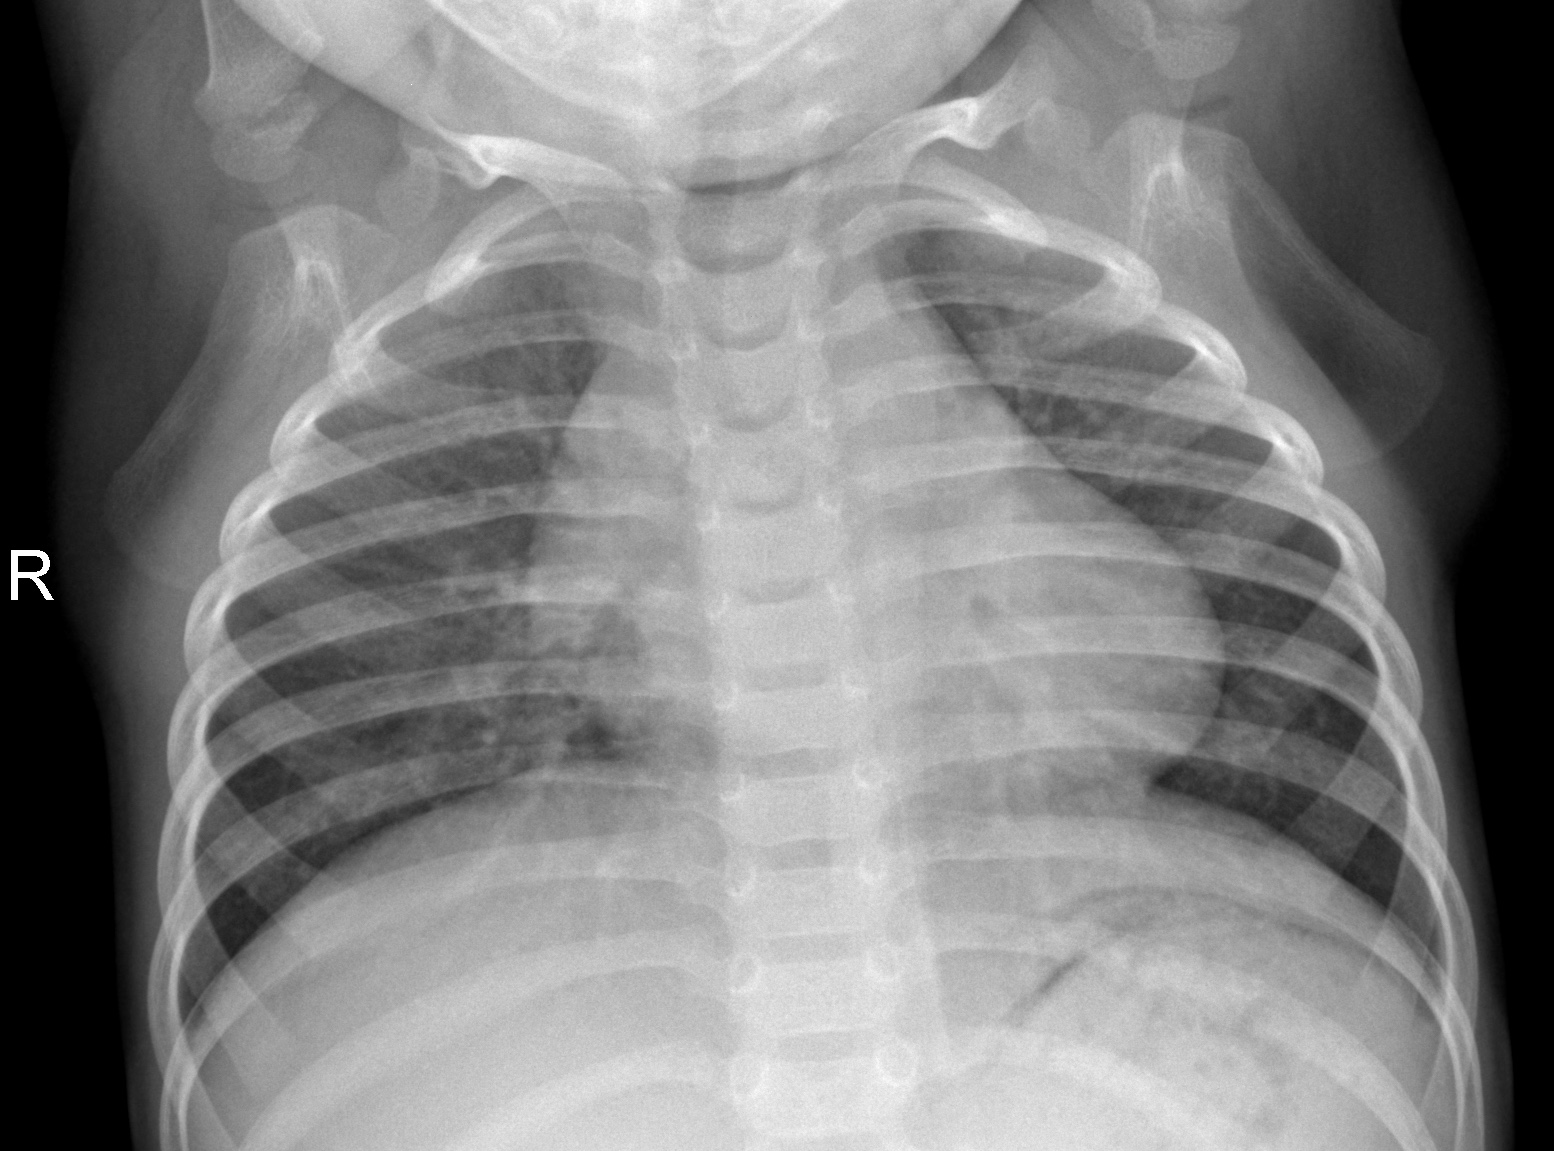
Diagnosis: NORMAL